Question: I wish to add a button in my jqgrid edit form next to one of the input fields. When I click the button I want to put a certain value in the input field. I can handle the code of inserting the text that I want in the field. The part I don't know is how to make the custom button appear there next to the text field. See my sketch, for the button. Then i just need the ability to have this:
'''
$('#my_new_button').click(...
'''

Does anyone know how I can get this custom button in the edit form?
Thanks!
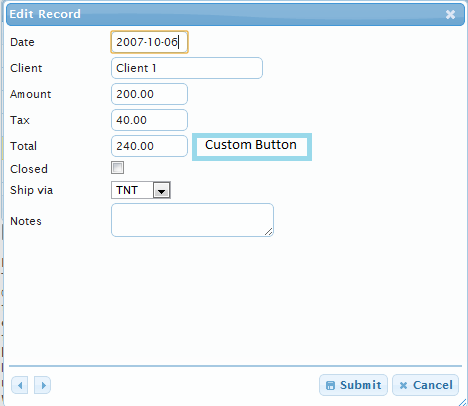
Answer: yes i think its possible, see in this answer guy first cloned the submit button and then changed the properties of submit button and then adding it to after the element you want, in your case, it should be after textBox of total(get the Id) and then writing the functionality about what you want to do on click...
<URL>
and with this answer also you might get some help, in this he's first changing the submit button but then adding a new custom button also...you can take that feature from it..
<URL>